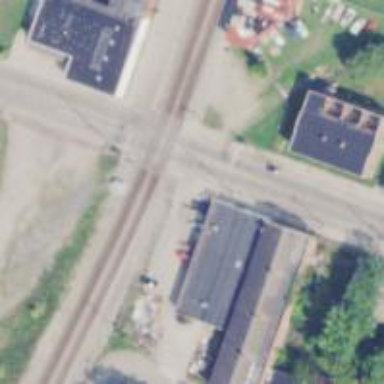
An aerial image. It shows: Railway level crossing.